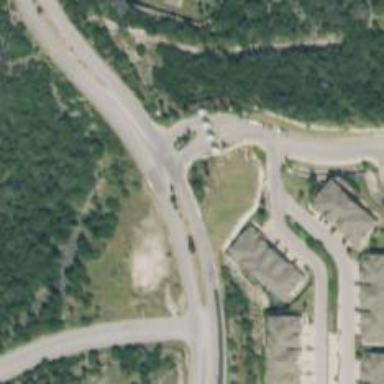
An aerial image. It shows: Residential road.